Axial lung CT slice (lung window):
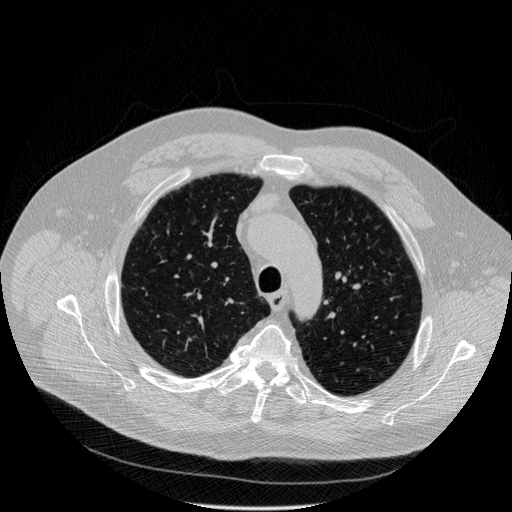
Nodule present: no